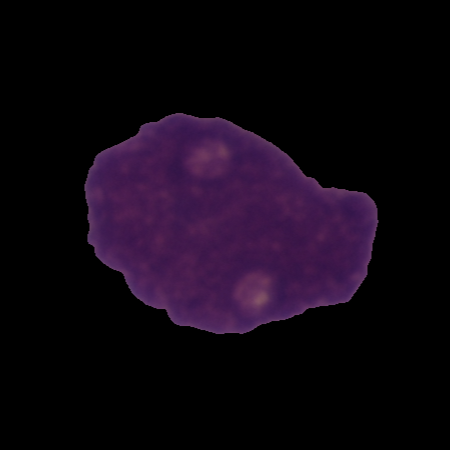
Label: cancer